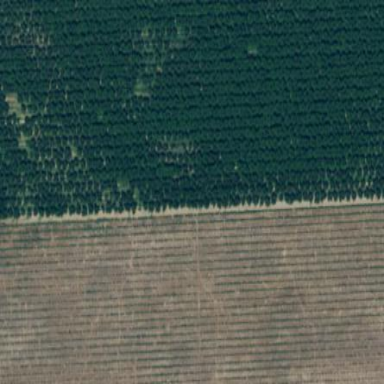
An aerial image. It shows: Almond orchard with rows of almond trees.